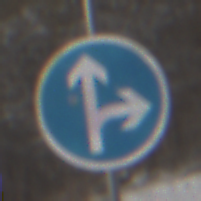
Verkehrszeichen: VorgeschriebeneFahrtrichtungGeradeausOderRechts
Umgebung: Outdoor, Nature
Tageszeit: MorningAfternoon
Wetter: PartlyCloudy
Licht: Natural
Jahreszeit: Winter
Kontrast: HighContrast